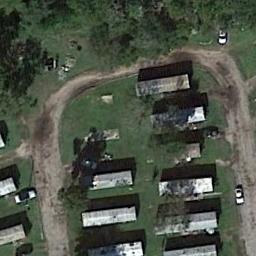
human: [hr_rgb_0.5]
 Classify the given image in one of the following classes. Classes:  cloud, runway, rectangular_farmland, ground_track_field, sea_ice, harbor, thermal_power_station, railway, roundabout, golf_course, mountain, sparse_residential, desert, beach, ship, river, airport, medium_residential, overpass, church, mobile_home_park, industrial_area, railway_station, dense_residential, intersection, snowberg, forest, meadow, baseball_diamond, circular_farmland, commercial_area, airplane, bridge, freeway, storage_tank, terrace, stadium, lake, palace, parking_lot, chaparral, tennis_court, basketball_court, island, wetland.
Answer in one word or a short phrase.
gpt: mobile_home_park